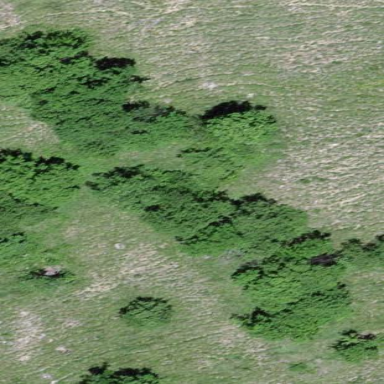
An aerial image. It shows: Forest area.